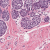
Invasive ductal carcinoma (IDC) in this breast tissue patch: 0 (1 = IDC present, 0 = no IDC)